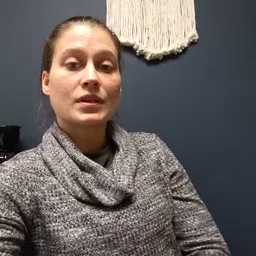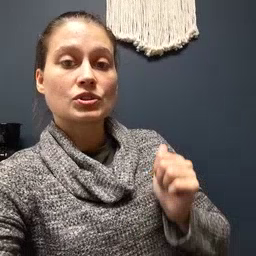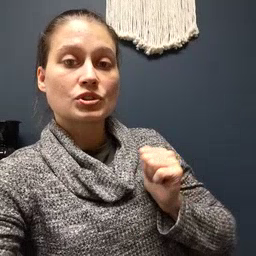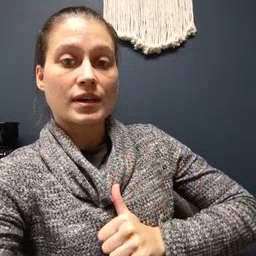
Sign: jacket